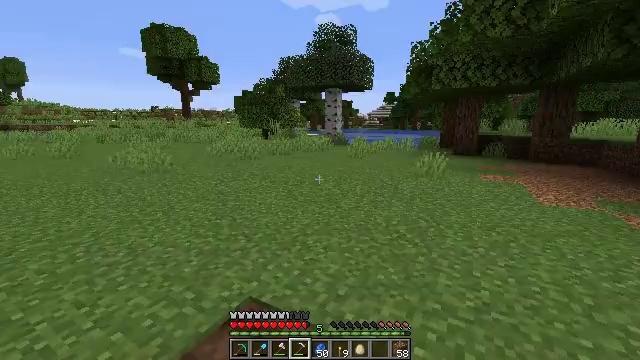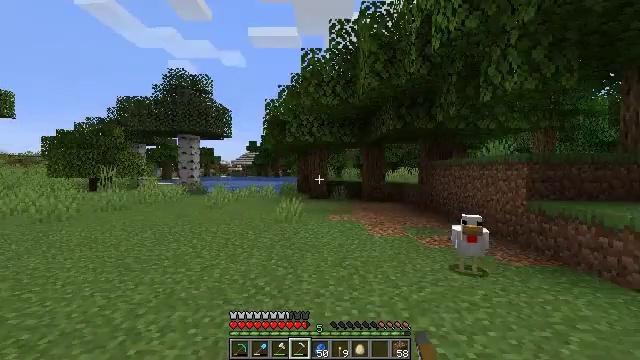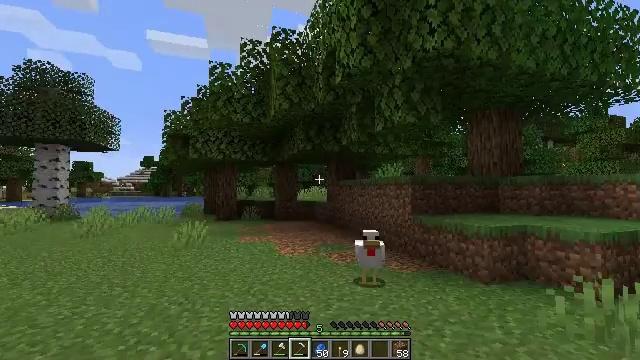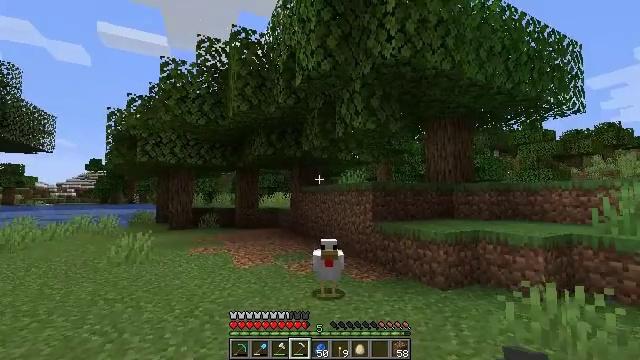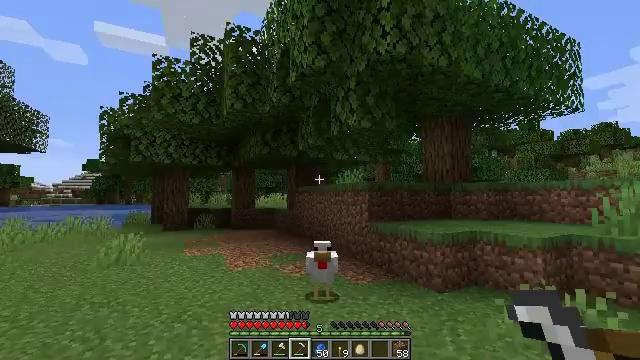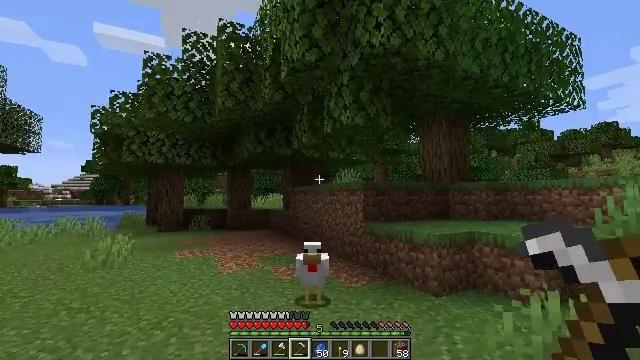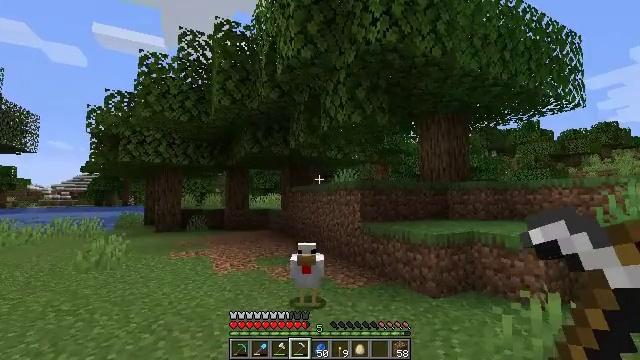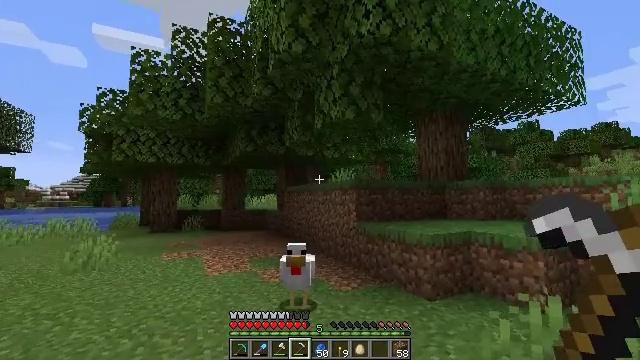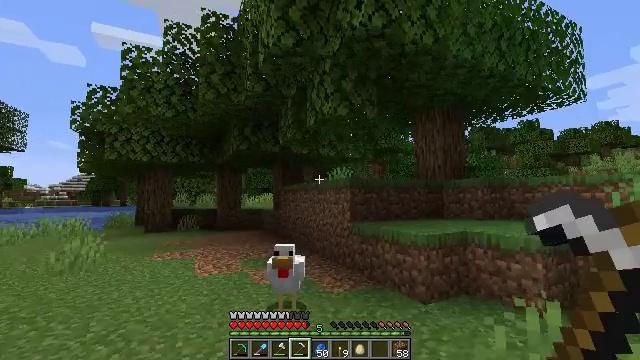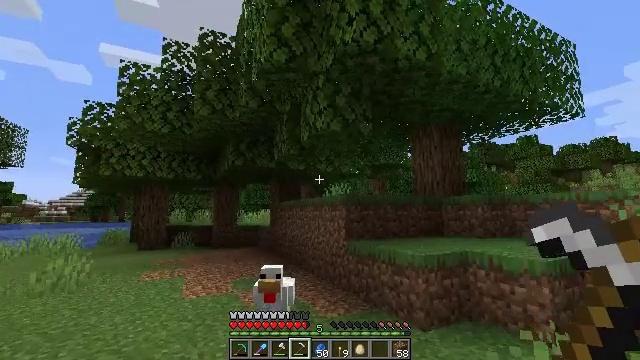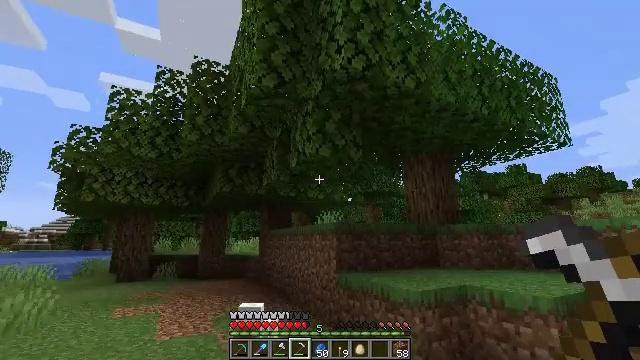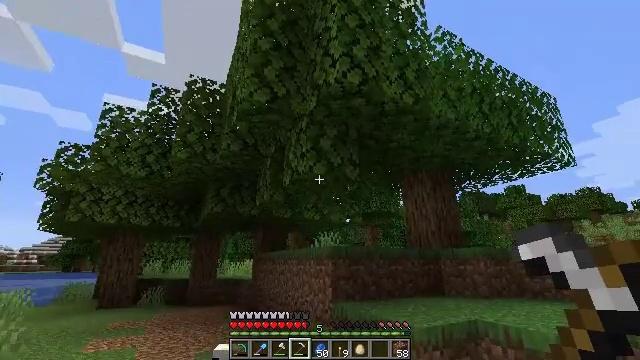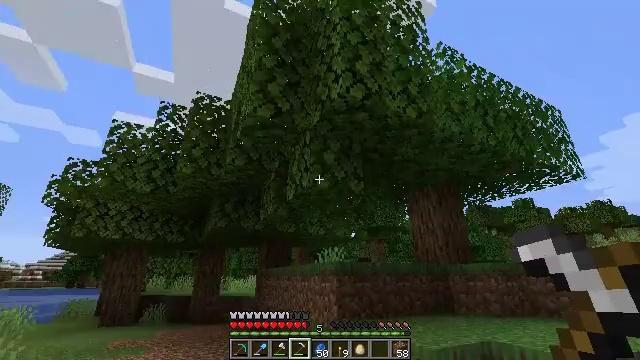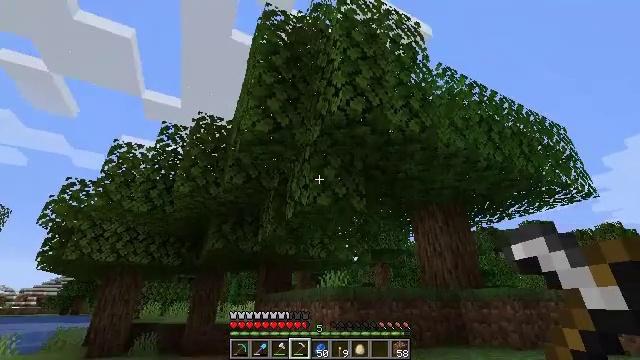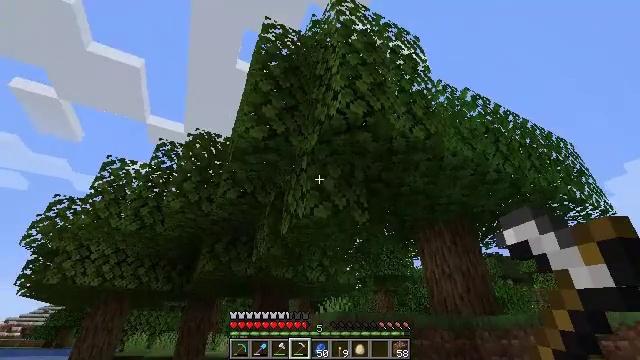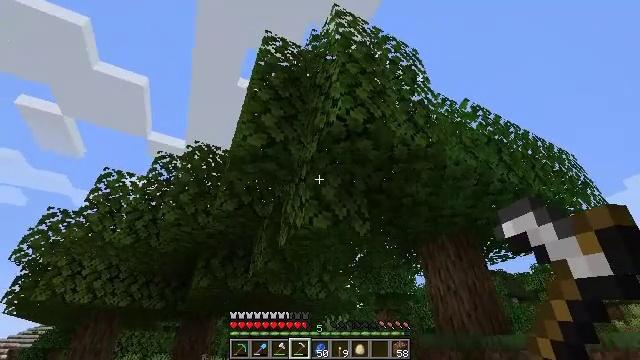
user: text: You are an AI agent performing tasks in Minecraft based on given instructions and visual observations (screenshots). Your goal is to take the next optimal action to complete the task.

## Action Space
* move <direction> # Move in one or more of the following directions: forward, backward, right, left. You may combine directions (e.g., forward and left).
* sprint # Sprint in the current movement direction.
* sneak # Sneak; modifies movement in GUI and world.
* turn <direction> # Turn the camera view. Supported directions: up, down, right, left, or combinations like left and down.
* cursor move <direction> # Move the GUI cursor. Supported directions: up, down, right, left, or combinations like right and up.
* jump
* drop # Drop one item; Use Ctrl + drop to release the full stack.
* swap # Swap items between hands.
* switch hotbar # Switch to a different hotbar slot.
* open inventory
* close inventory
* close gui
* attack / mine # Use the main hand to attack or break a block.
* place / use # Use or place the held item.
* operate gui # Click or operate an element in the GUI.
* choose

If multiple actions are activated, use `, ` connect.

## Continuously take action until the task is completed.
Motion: motion action
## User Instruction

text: Collect some oak leaves.
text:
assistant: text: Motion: move forward and move right, turn right and up
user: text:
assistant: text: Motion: move forward and move right, turn right and up
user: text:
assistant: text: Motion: move forward and move right, turn right and up
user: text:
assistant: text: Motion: move forward and move right
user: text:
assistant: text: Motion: move forward and move right
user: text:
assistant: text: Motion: move forward and move right
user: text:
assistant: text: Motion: move forward and move right
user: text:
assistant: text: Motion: move forward and move right
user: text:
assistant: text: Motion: move forward, turn up
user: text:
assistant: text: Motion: move forward, turn right and up
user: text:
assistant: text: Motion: move forward, turn up
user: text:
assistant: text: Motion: move forward, turn left and up
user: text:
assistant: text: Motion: move forward, turn up
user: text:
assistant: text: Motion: move forward, turn up
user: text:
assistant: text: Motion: move forward, turn up
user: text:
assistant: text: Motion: move forward, turn up
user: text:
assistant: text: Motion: move forward, turn up, use / place
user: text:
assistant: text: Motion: move forward, turn up, use / place
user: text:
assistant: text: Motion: move forward, use / place
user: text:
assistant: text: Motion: move forward, use / place
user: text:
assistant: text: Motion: move forward, turn up, use / place
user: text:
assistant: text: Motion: move forward, turn up
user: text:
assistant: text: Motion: move forward, turn up
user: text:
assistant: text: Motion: move forward
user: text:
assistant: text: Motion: move forward, attack / mine
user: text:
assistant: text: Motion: move forward, turn up, attack / mine
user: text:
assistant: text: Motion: turn up, attack / mine
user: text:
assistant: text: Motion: turn up, attack / mine
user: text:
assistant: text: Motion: turn right and up, attack / mine
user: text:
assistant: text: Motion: turn up, attack / mine